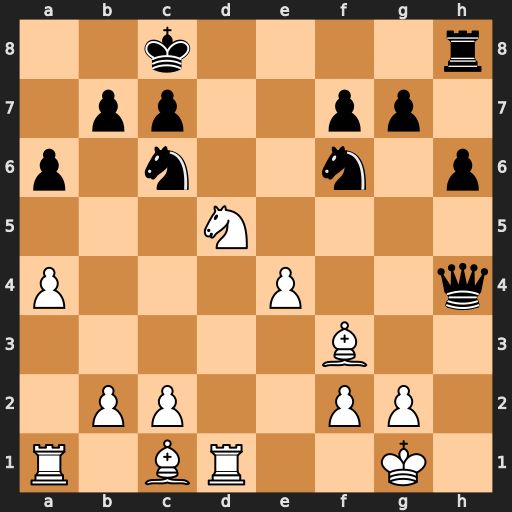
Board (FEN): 2k4r/1pp2pp1/p1n2n1p/3N4/P3P2q/5B2/1PP2PP1/R1BR2K1
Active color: w
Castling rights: -
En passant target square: -
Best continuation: g3 Qh3 Nf4